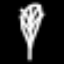
Label: leaf